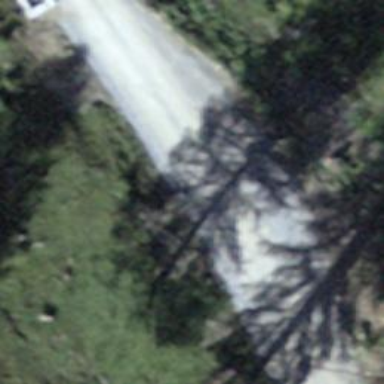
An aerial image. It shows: Passing place on the road.